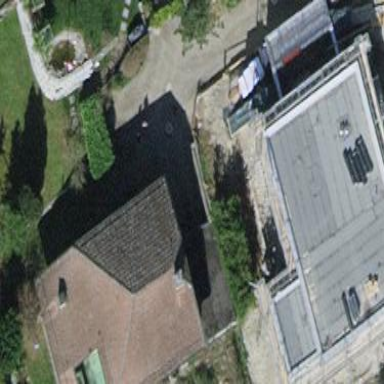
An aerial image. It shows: Detached building with tile roof.